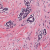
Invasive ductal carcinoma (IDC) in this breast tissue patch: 1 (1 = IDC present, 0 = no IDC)